Field crop: tomato
Growth stage: 1
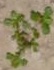
Species: portulaca